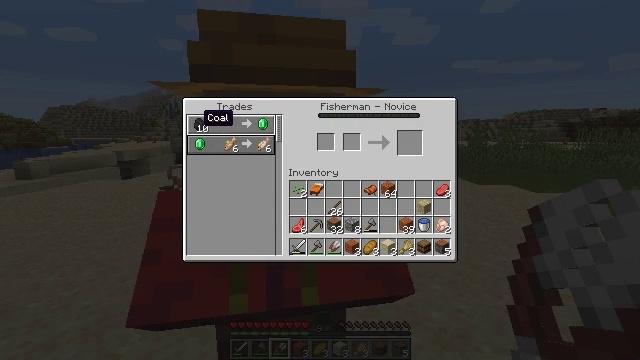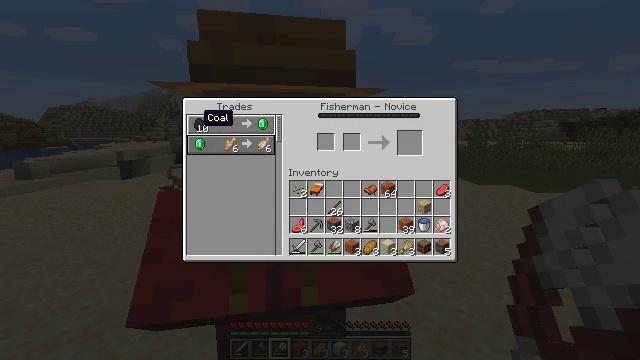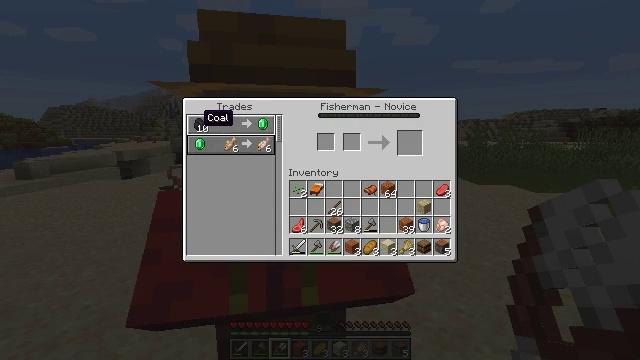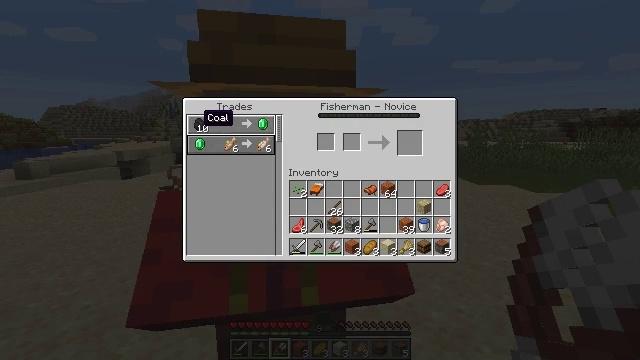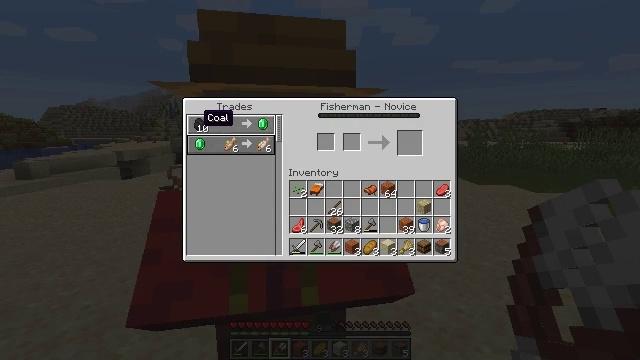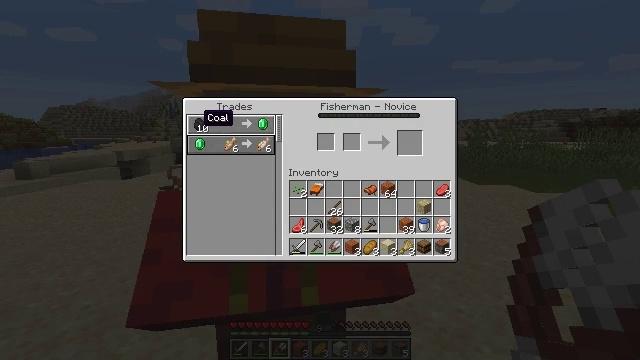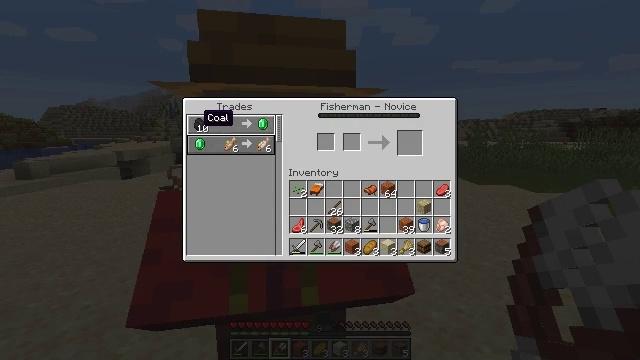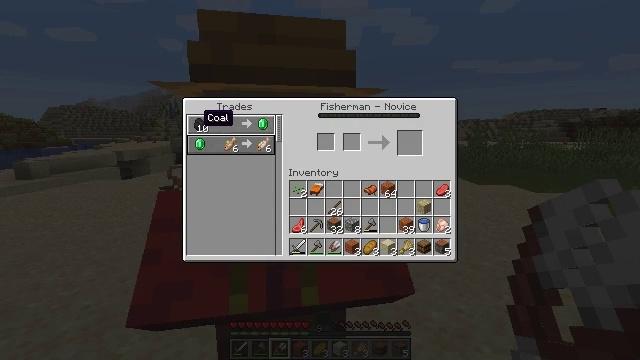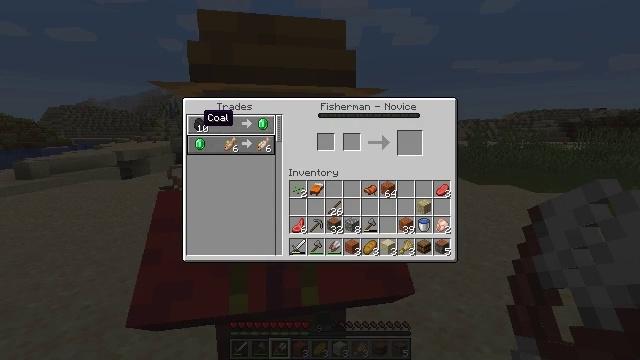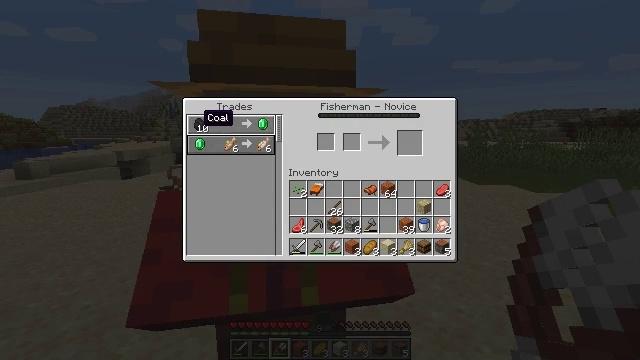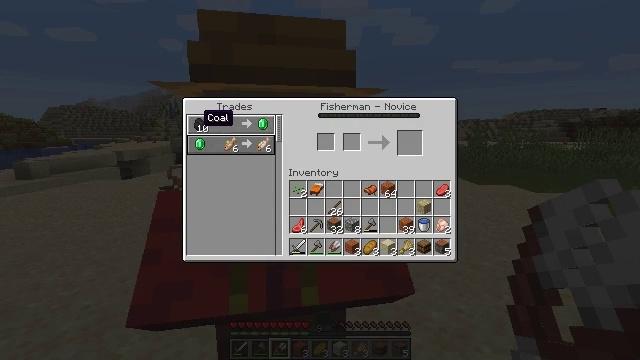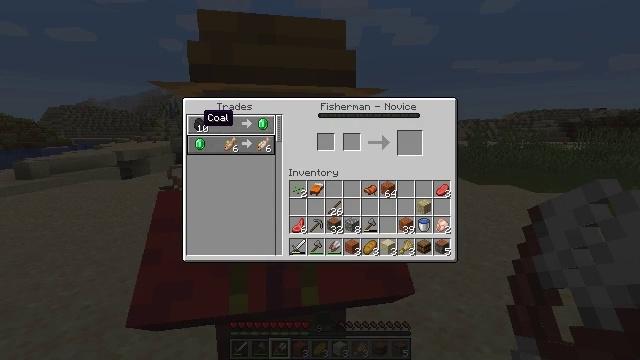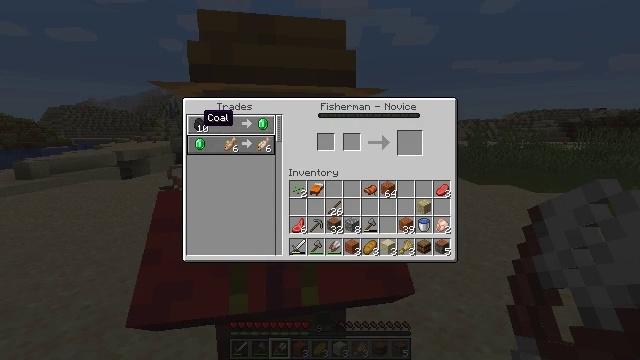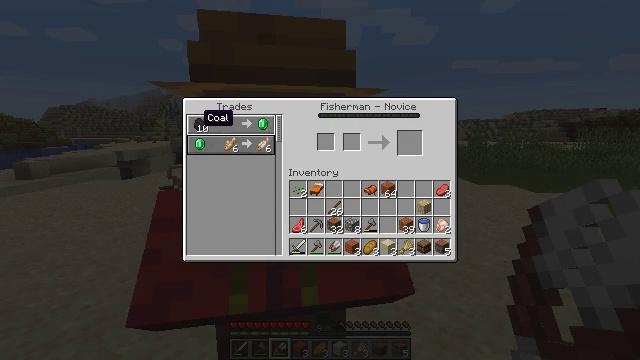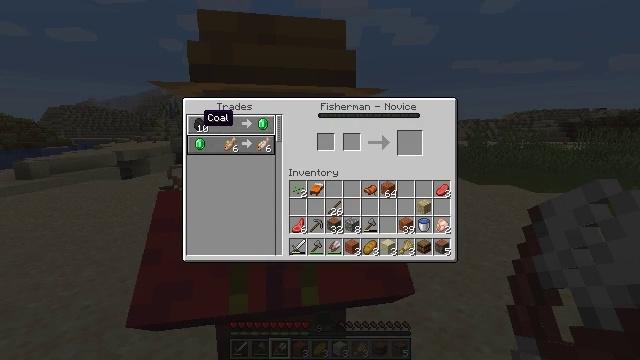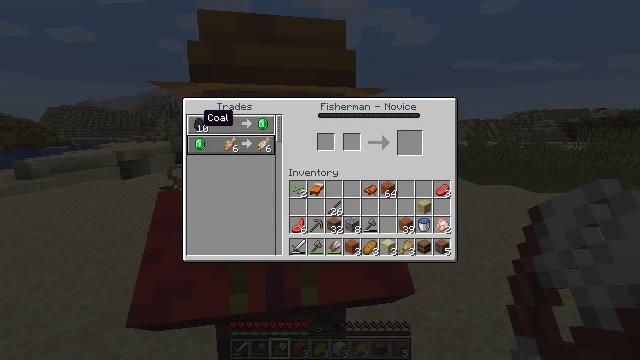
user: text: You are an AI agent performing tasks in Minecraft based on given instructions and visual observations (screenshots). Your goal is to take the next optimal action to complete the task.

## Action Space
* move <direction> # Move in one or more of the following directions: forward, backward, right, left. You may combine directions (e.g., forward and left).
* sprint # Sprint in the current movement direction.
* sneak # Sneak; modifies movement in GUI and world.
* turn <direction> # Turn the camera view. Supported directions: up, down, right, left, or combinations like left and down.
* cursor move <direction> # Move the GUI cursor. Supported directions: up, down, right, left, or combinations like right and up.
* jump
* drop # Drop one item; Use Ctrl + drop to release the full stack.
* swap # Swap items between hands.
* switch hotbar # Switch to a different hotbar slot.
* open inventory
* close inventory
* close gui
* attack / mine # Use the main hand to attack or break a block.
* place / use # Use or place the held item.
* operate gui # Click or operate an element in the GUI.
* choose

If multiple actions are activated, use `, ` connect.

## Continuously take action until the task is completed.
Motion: motion action
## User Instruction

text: Remove a bread from the inventory.
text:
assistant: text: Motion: no_op
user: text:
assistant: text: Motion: no_op
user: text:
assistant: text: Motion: no_op
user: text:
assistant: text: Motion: no_op
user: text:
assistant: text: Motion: no_op
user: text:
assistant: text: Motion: no_op
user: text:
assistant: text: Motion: no_op
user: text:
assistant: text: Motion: no_op
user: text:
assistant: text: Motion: no_op
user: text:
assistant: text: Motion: no_op
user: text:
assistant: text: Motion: no_op
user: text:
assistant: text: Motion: no_op
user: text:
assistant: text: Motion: no_op
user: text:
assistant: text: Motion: no_op
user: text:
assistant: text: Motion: no_op
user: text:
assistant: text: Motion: no_op
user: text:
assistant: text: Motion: no_op
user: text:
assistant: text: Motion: no_op
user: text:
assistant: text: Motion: no_op
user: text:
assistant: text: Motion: no_op
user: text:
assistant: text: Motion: no_op
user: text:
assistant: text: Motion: no_op
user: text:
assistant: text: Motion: no_op
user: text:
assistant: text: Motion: no_op
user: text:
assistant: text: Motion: no_op
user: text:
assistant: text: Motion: no_op
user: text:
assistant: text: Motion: no_op
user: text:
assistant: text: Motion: no_op
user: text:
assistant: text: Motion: no_op
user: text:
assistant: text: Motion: no_op